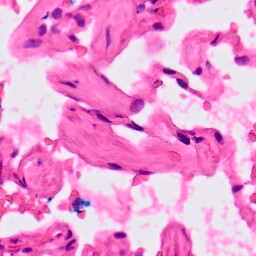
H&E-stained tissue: Lung